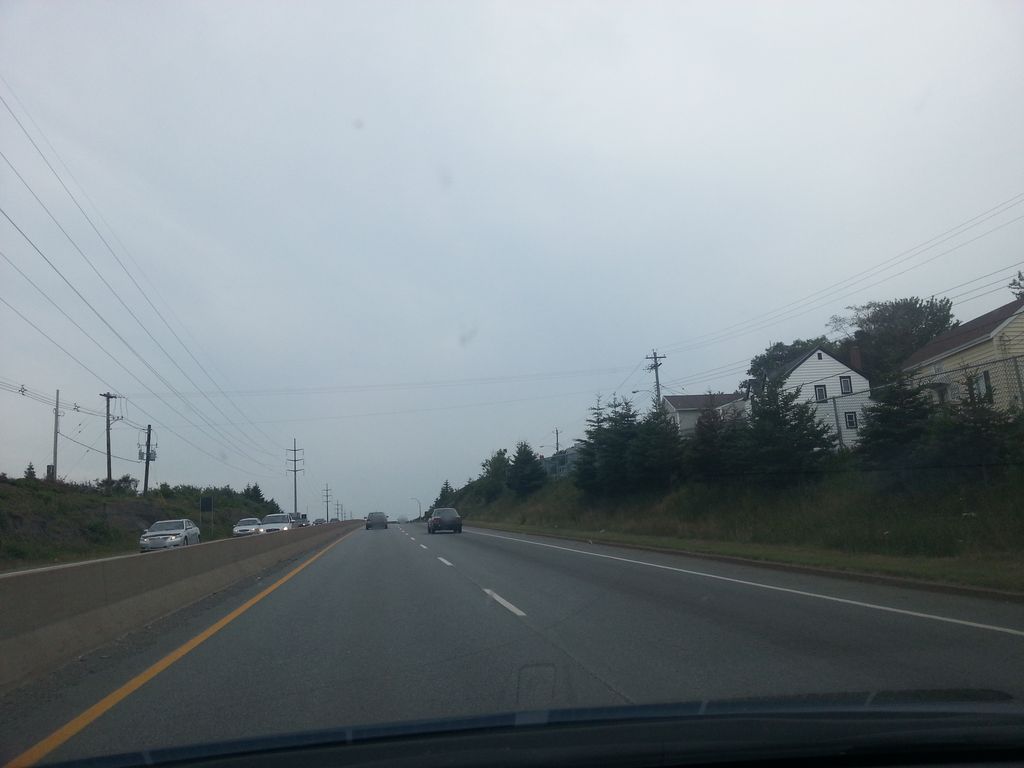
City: halifax